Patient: sex F, age 35
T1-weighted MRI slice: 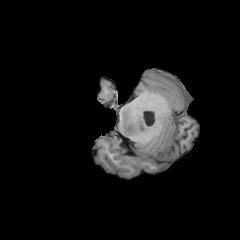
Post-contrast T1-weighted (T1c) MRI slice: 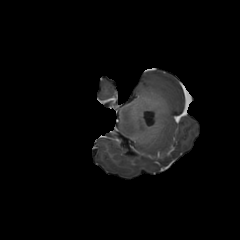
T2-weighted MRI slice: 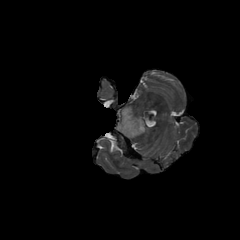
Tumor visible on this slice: yes
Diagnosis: Astrocytoma, IDH-mutant
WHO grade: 3